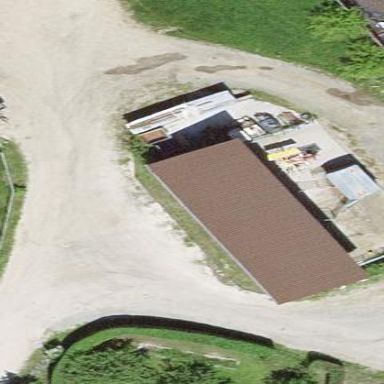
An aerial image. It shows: Building.